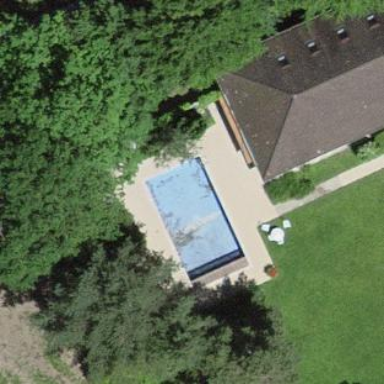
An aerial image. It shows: Swimming pool located in leisure land.